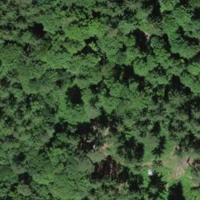
EUNIS habitat code: 41
Species observed at this site:
Galeopsis tetrahit
Fagus sylvatica
Ilex aquifolium